Question: I have a ASP.Net 4.0 Web forms page that is giving me the following error on our web server

This page runs correctly on my localhost computer. This is the only page in the web app that has this issue. I've tried coping the contents of the in directory to the web server and copying the ASPX web page from my localhost to the web server.
Any thoughts as to what I would try next?
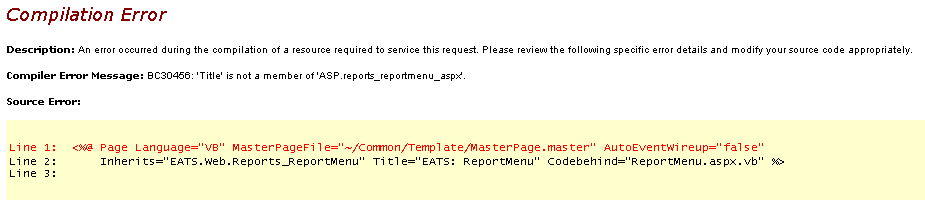
Answer: From <URL> thread of ASP.NET forums, it is concluded that you first need to all the pages from the bin directory and then copy it again. It might be an issue of caching here! A full refresh might be required to handle this case.